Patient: sex F, age 57
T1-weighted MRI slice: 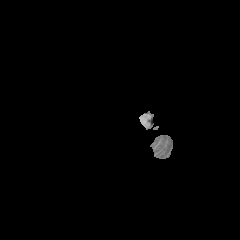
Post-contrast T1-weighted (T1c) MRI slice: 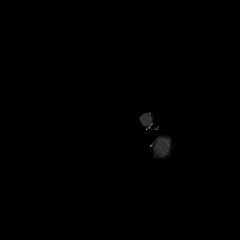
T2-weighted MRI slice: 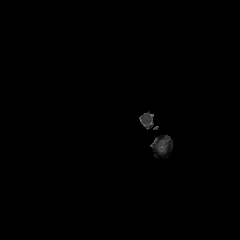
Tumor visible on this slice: no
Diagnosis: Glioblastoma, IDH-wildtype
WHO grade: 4